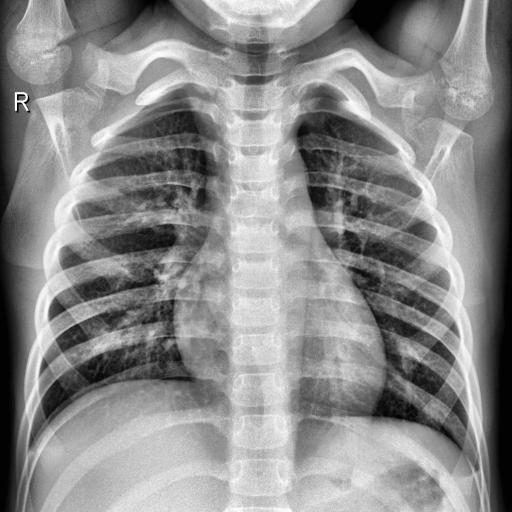
Finding: NORMAL